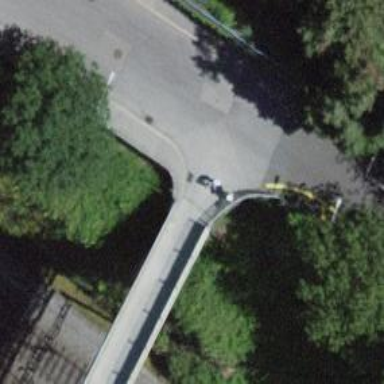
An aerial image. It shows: Bollard.